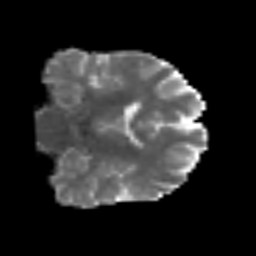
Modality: MD
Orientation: coronal
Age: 62
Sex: male
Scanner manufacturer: siemens
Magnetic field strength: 3 T
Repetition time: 6.1 s
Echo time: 0.101 s